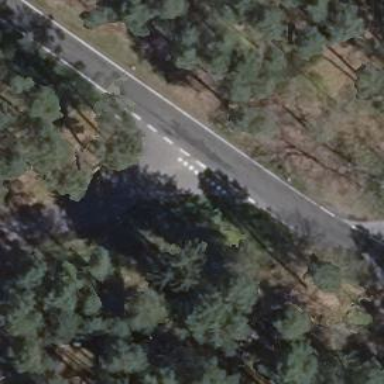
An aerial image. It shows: Tertiary road with asphalt surface.